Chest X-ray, PA view. Patient: 58 years old, sex M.
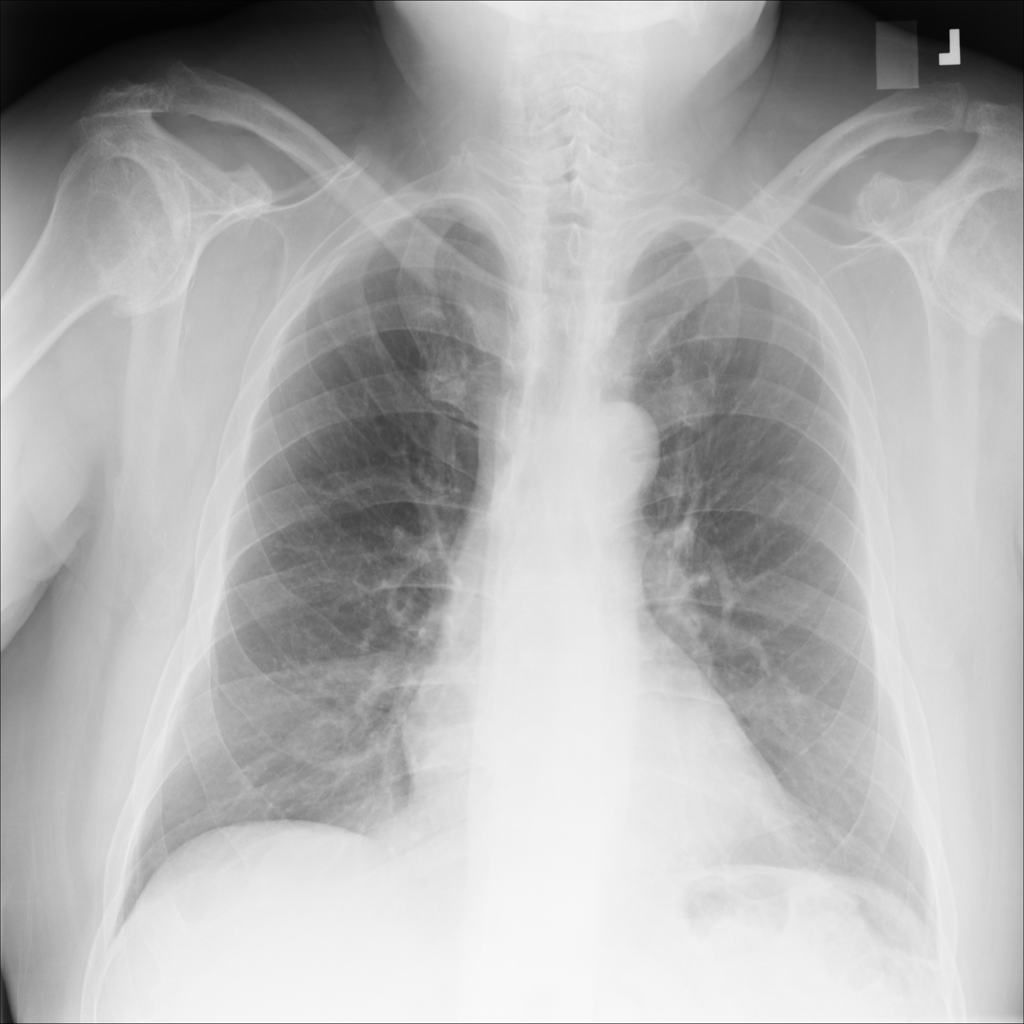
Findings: No Finding